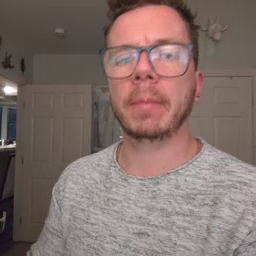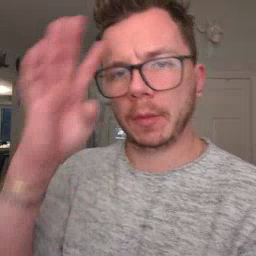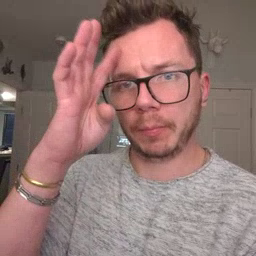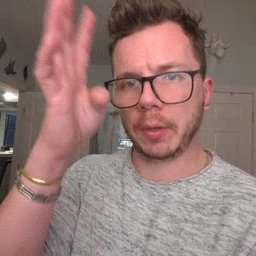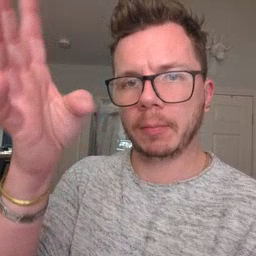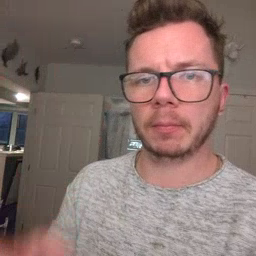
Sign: pretend